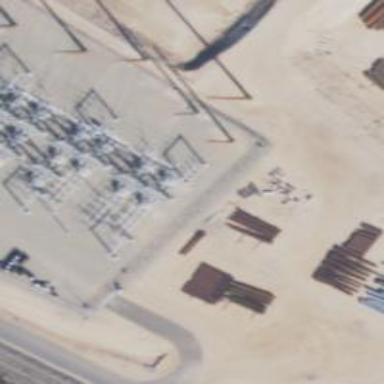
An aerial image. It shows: Switch used for power control.